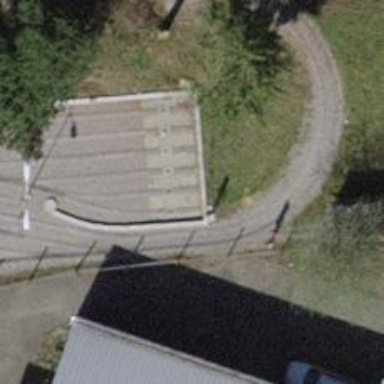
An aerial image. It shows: Miniature railway.